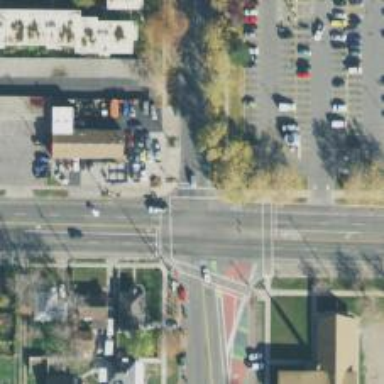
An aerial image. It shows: Crossing with line markings on the road.